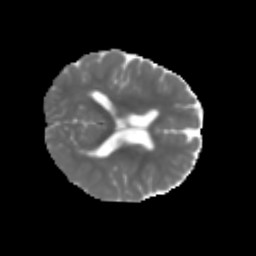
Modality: MD
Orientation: axial
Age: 6
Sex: male
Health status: healthy